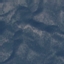
Land use / land cover: HerbaceousVegetation